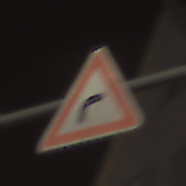
Verkehrszeichen: KurveRechts
Umgebung: Outdoor, Urban
Tageszeit: Night
Wetter: Overcast
Licht: Artificial
Jahreszeit: Winter
Kontrast: MediumContrast